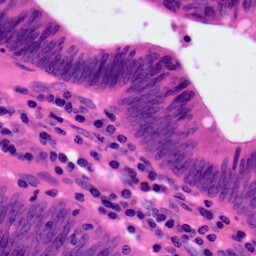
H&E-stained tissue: Colon